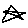
Label: star